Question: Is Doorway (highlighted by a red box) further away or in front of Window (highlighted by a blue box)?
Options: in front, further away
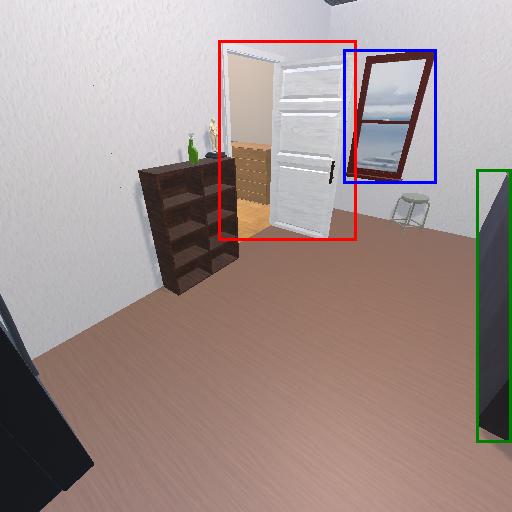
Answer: in front